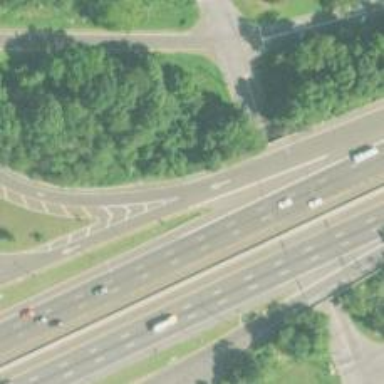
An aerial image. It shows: Motorway link.